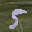
Label: 5